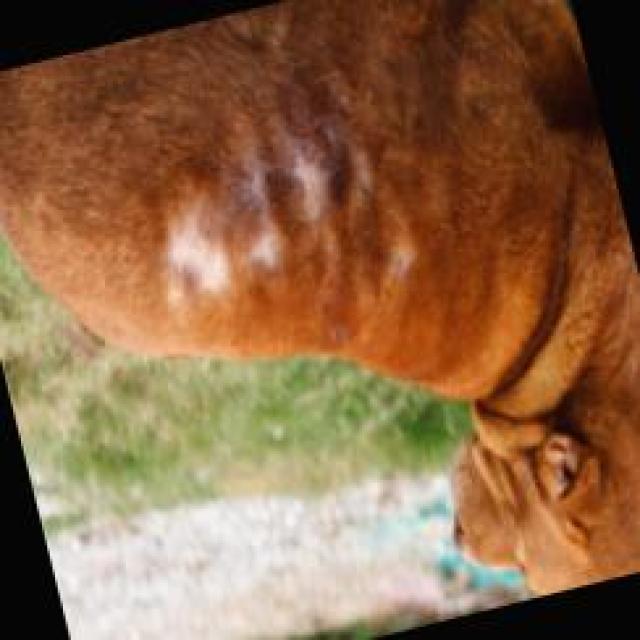
Canine fungal skin infection — characterized by alopecia, scaling, crusting, and circular lesions. Common agents include Malassezia and Candida species.